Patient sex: F
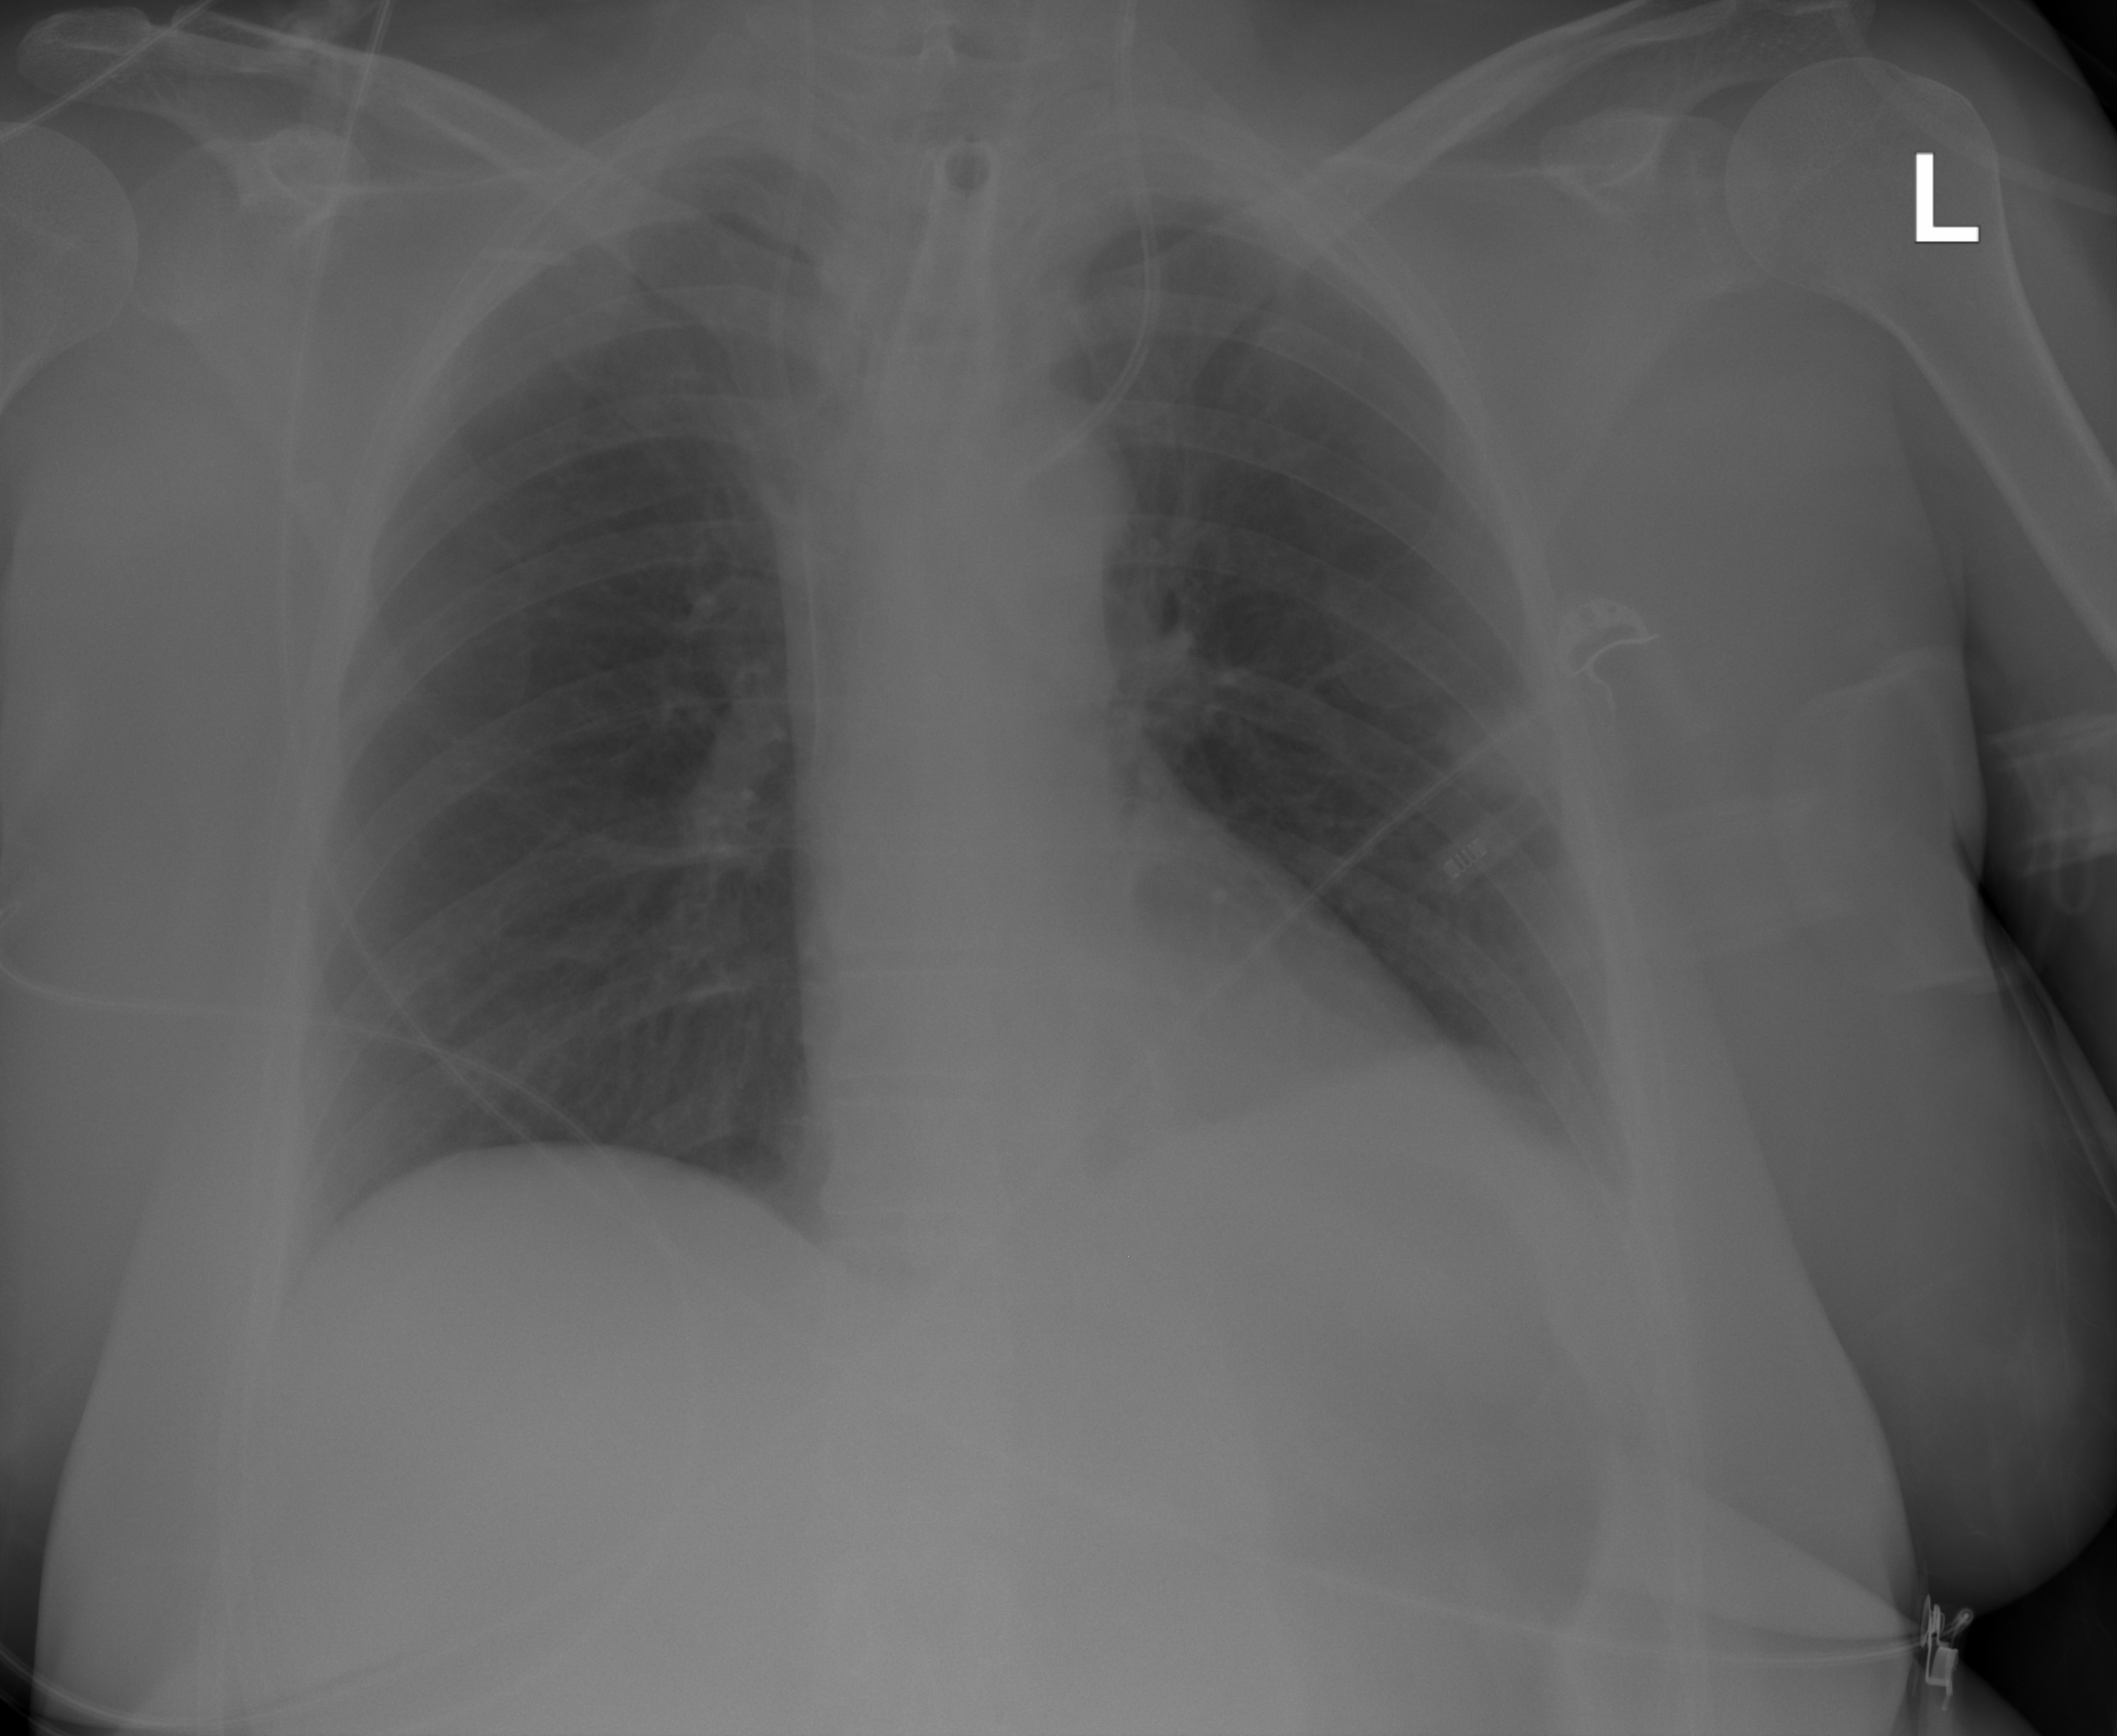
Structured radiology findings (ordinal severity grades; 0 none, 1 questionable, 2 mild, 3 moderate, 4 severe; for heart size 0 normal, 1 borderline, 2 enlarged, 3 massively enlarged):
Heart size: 1
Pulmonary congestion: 0
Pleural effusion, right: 0
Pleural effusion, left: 2
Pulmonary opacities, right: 0
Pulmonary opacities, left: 2
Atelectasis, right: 0
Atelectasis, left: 2